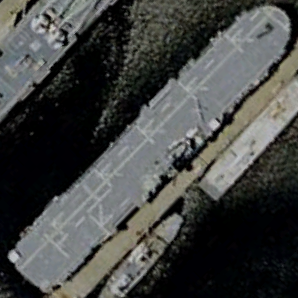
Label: assault